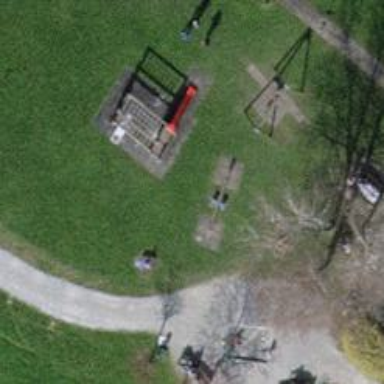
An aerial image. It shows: Springy playground.